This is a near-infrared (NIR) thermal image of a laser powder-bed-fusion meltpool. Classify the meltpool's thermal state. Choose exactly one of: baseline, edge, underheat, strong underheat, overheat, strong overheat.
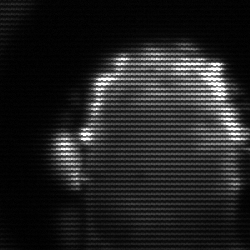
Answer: baseline